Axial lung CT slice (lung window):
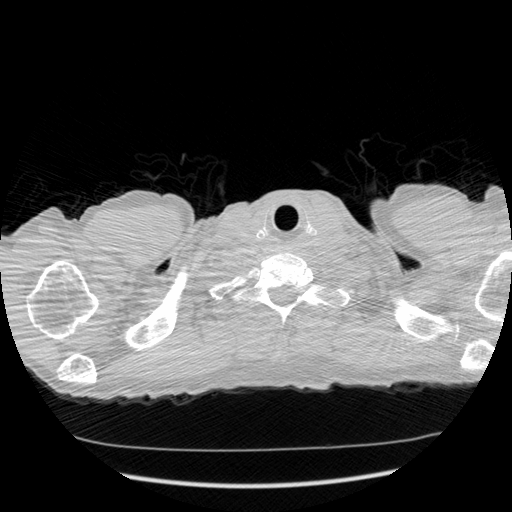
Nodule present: no